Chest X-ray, PA view. Patient: 59 years old, sex F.
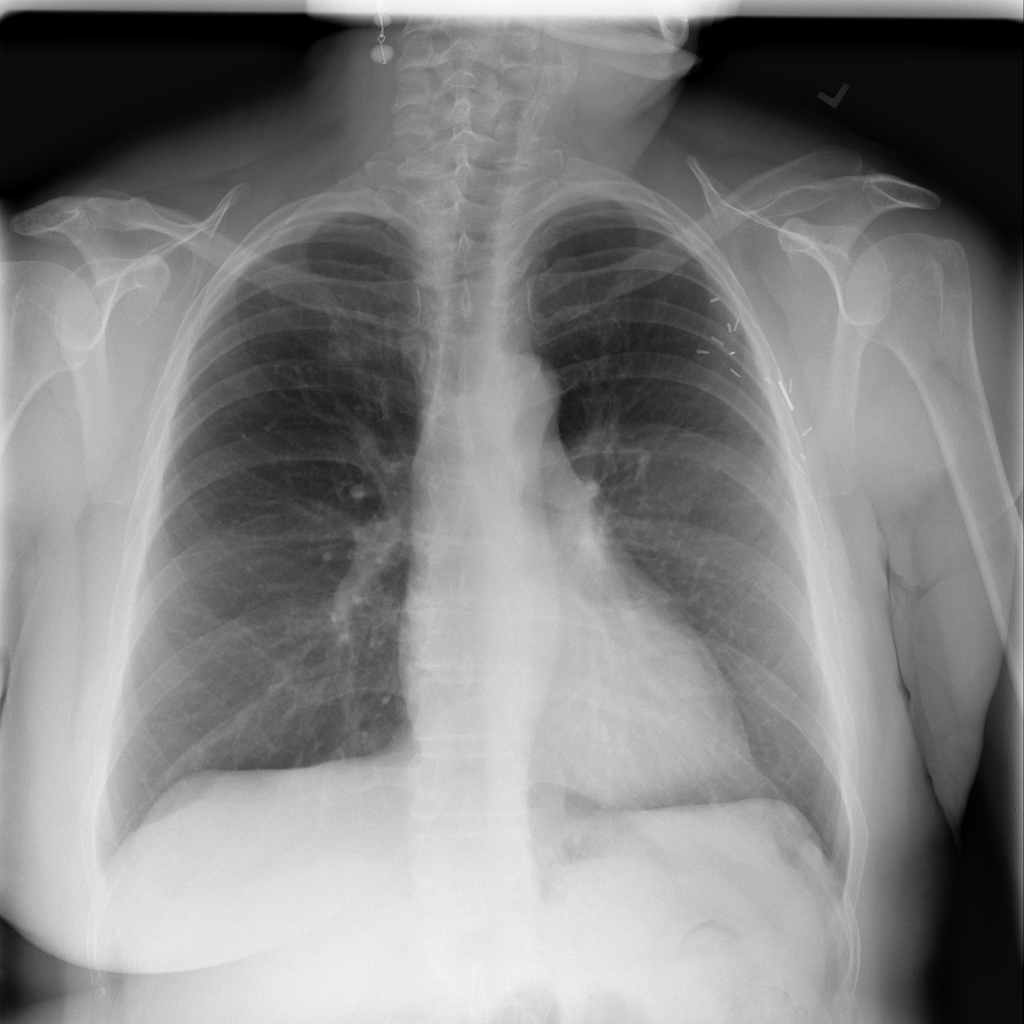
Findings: No Finding